Aerial crown-view tile of a tropical tree (Barro Colorado Island, Panama), acquired 20250317:
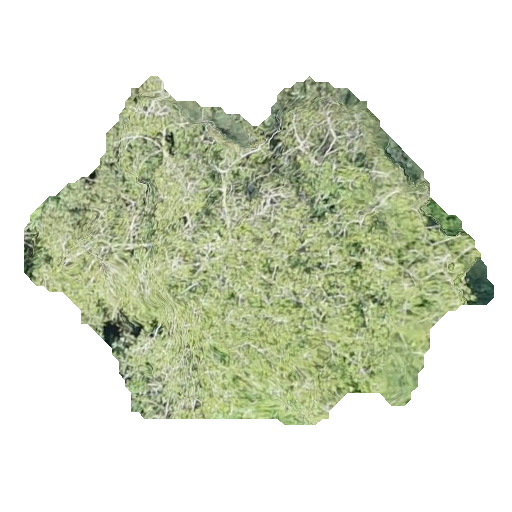
Species: Virola surinamensis
GBIF accepted scientific name: Virola surinamensis
Crown area: 162.966 m²